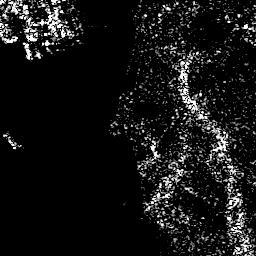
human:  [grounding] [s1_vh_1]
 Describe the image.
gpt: In the satellite image, there is  <ref>1 small ship </ref> <box>[[0, 51, 8, 59, 0]]</box> located at left.